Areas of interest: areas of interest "Xiamen Cultural Center"
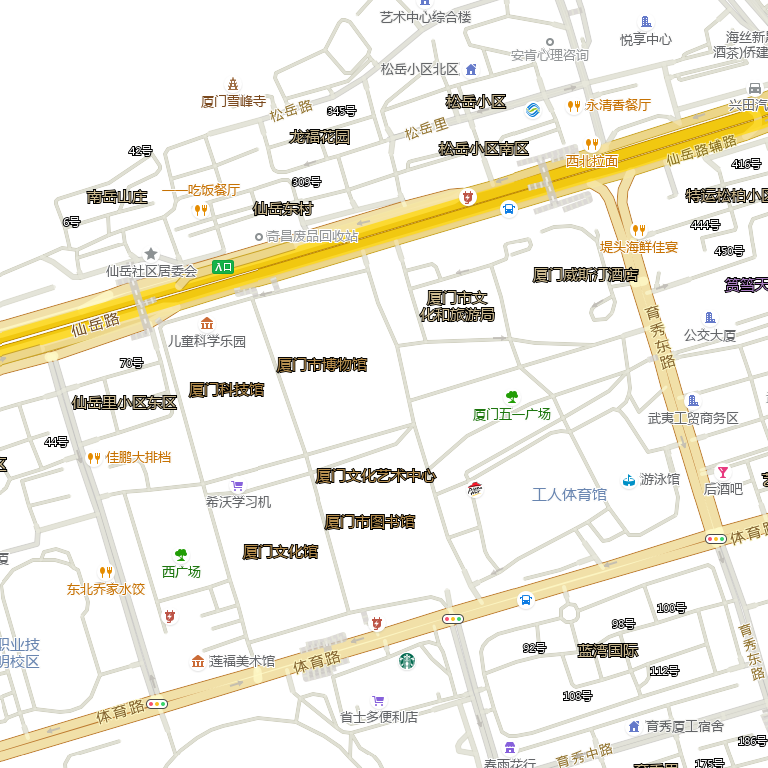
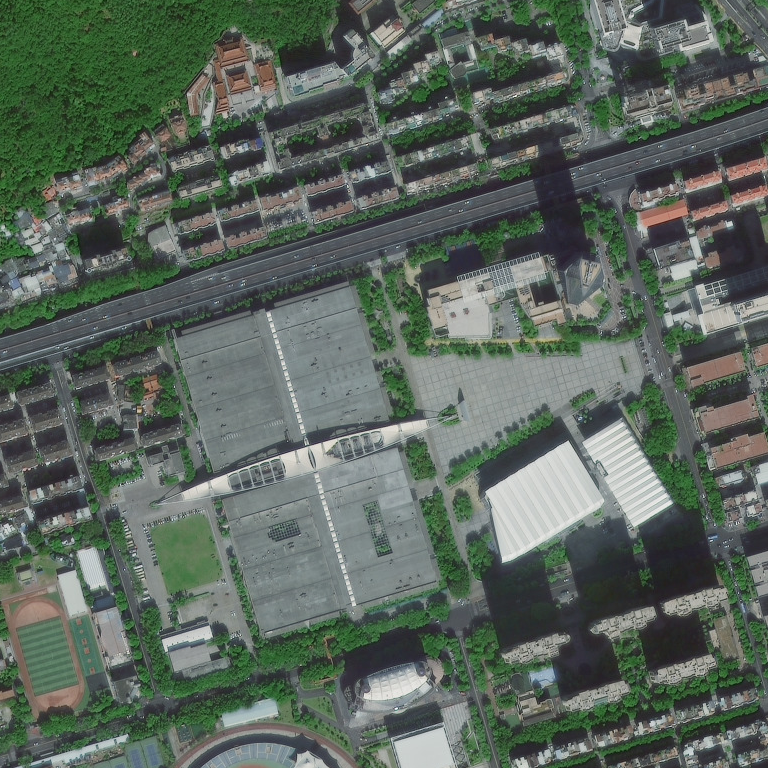